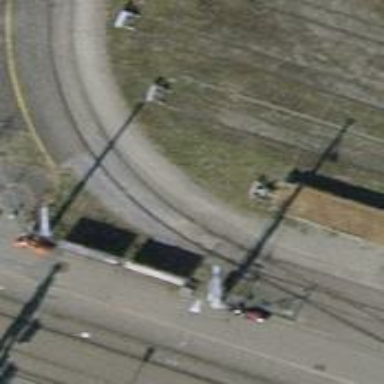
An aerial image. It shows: Railway buffer stop.